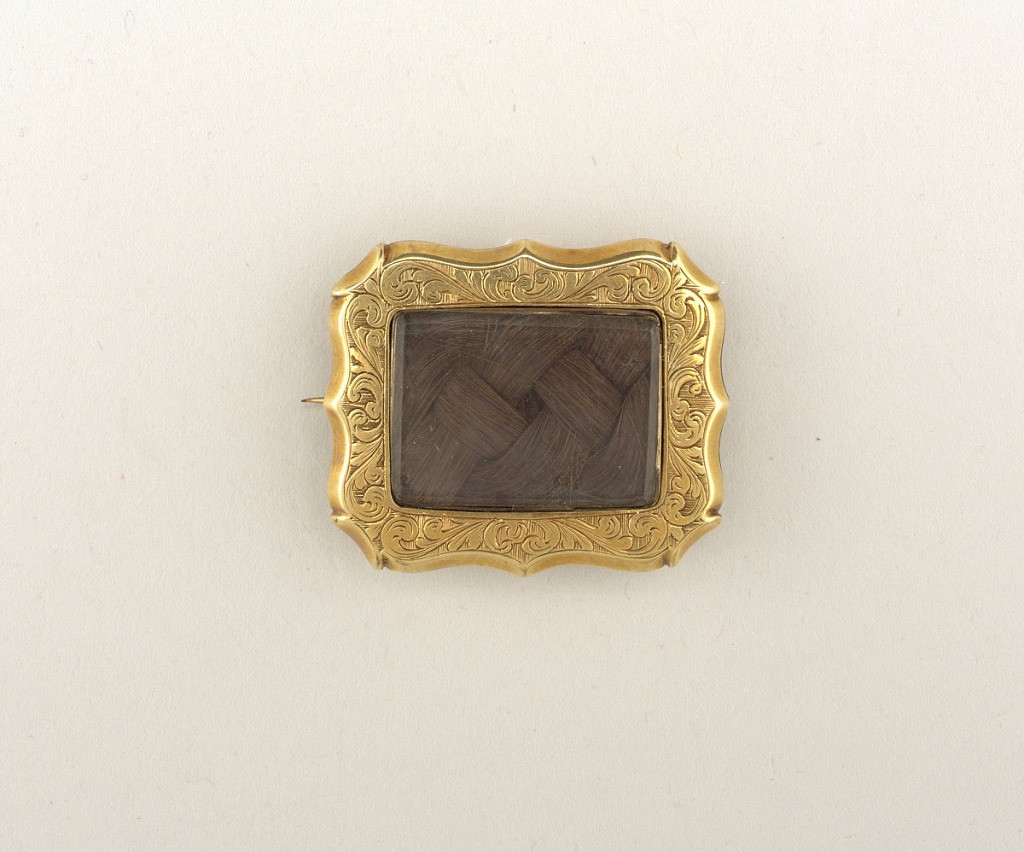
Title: Brooch
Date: ca. 1850–70
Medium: Hair (human), gold
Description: Rectangular brooch. Center of woven bundles of brown hair enclosed behind glass. Frame border of gold with scalloped edge; surface of frame engravedwith foliate scrolls. Reverse plain gold. Simple single pin and catch closure.